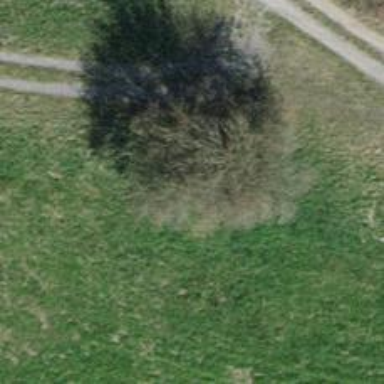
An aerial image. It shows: Beautiful tree in nature.